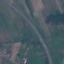
Land use / land cover: Highway